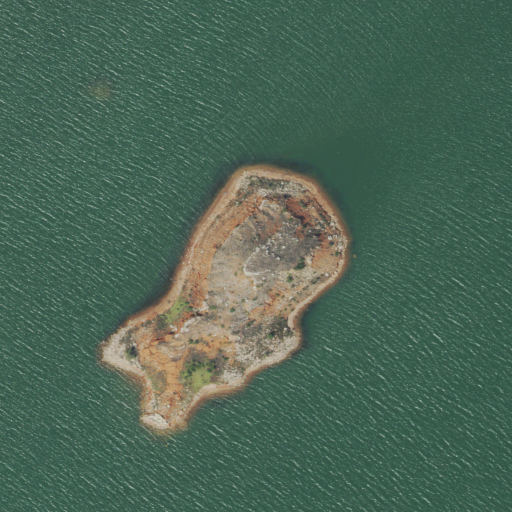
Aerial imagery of island in Texas named Arrowhead Island containing open water, shrub, woody wetlands, herbaceous wetlands, and grassland